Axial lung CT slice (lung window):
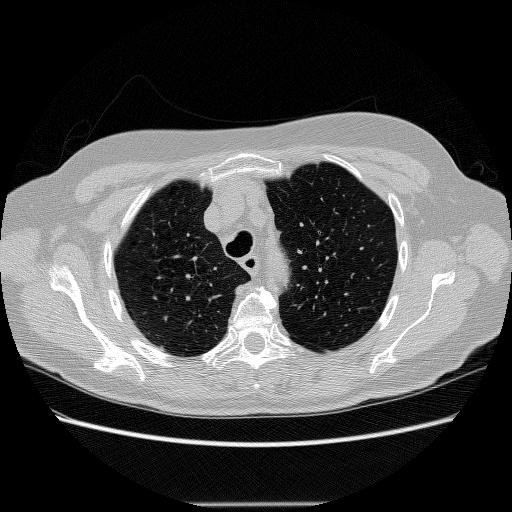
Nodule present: no